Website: walmart
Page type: review-order
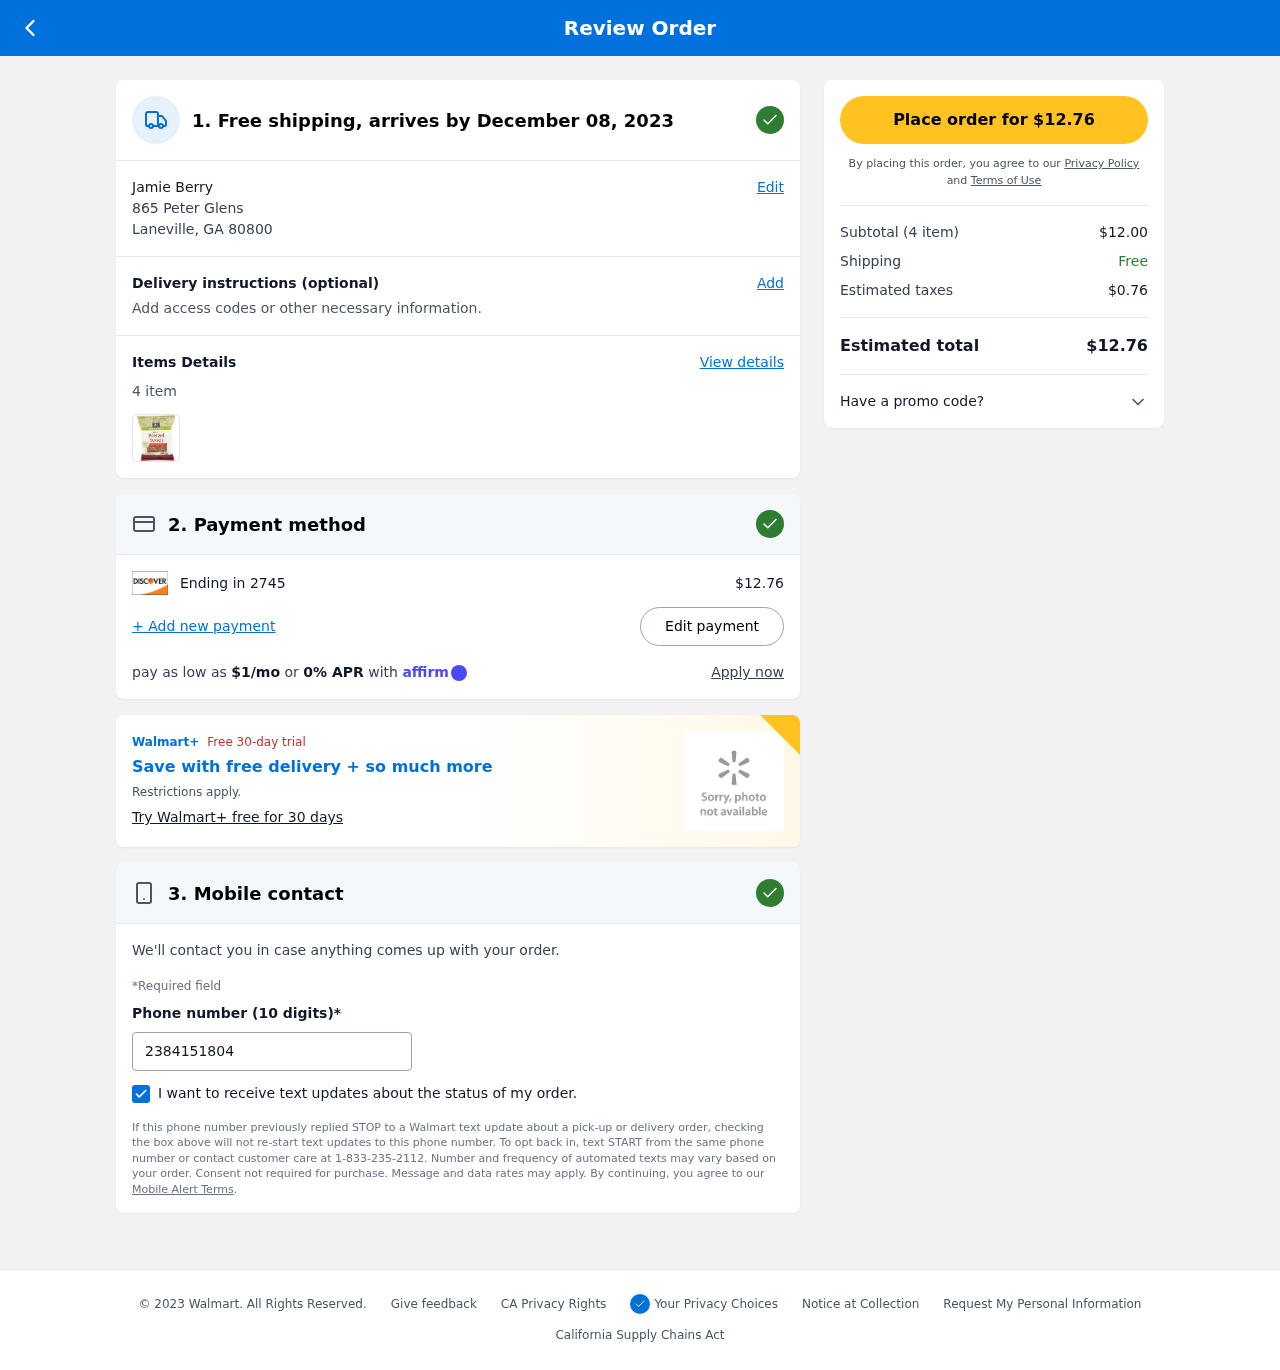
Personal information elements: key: PII_CARD_LAST4
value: Ending in 2745
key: PII_CITY_STATE_ZIP
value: Laneville, GA 80800
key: PII_FULLNAME
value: Jamie Berry
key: PII_PHONE
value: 2384151804
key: PII_STREET
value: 865 Peter Glens
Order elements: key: ORDER_DELIVERY_DATE
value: December 08, 2023
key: ORDER_NUM_ITEMS
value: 4 item
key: ORDER_NUM_ITEMS
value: Subtotal (4 item)
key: ORDER_TOTAL
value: $12.76
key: ORDER_TOTAL
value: Place order for $12.76
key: ORDER_MONTHLY_PAYMENT
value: $1/mo
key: ORDER_SUBTOTAL
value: $12.00
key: ORDER_TAX
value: $0.76